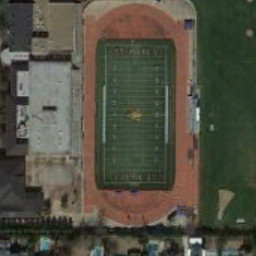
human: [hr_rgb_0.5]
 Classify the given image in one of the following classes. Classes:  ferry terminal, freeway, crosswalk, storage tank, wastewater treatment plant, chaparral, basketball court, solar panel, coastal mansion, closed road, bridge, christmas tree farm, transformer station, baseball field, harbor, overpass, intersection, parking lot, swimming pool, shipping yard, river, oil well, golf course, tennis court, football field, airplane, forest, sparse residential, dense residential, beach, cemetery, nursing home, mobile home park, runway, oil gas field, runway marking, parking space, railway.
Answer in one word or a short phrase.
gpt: football field